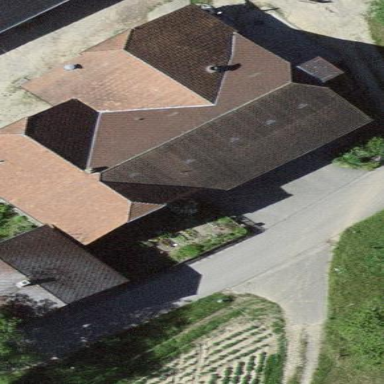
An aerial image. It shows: Farm building.